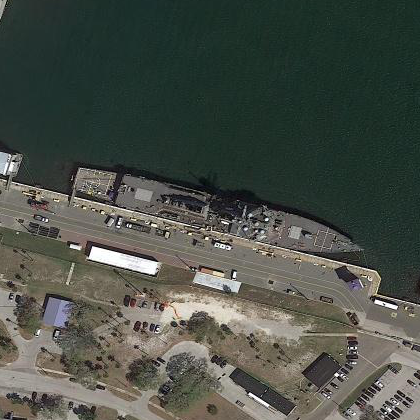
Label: destroyer